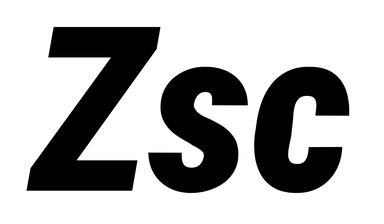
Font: Roboto-Italic_Condensed_Black_Italic